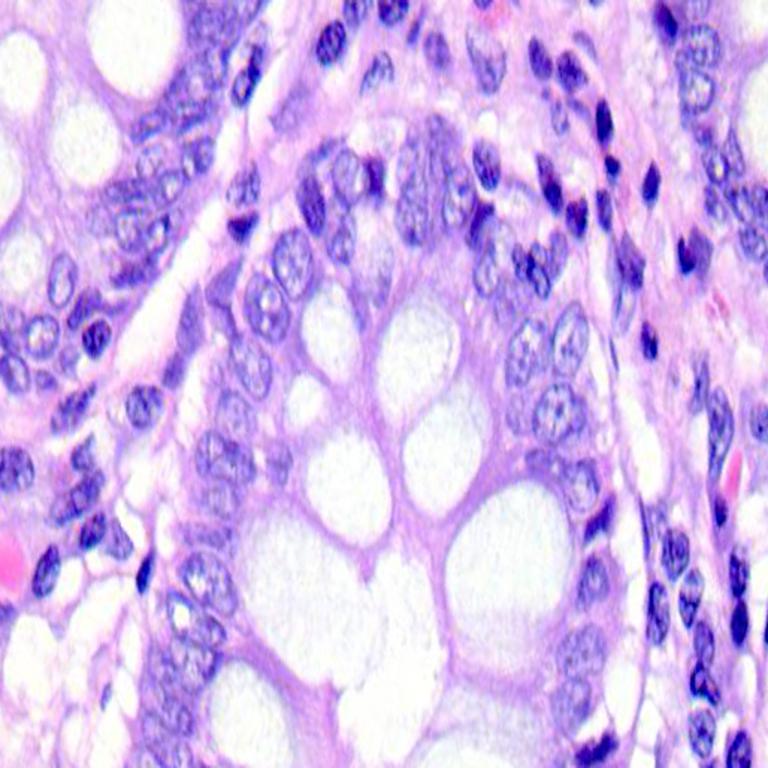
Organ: colon
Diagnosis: benign